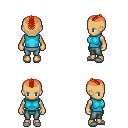
a pixel art fantasy rpg character, female body template, human, tanned skin, teal sleeveless shirt, teal pants, red short mohawk hairstyle, white slippers, four views (front, back, left, right), 2x2 character sprite sheet, small pixel art, hard edges, no anti-aliasing